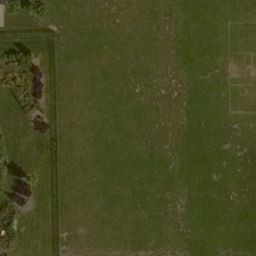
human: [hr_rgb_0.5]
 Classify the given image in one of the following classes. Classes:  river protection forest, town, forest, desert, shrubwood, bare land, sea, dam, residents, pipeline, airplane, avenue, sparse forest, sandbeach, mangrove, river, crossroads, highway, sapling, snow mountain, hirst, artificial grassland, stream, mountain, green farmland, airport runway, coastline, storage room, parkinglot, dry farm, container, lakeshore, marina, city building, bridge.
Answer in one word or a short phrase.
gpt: artificial grassland